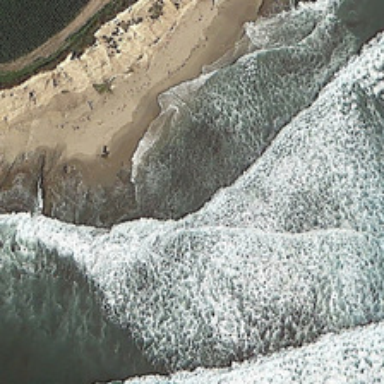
Many white waves are in a piece of ocean near a beach .